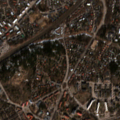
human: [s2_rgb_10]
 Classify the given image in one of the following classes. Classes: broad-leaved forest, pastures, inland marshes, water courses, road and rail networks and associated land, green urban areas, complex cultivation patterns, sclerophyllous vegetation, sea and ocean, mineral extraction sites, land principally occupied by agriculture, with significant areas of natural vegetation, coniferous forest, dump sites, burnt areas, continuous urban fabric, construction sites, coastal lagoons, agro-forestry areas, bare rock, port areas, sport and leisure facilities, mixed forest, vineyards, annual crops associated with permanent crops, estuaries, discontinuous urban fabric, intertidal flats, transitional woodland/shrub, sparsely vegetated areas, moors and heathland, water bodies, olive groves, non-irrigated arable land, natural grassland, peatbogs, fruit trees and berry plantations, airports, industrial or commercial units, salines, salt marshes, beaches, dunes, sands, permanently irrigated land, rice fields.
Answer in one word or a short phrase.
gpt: discontinuous urban fabric, industrial or commercial units, green urban areas